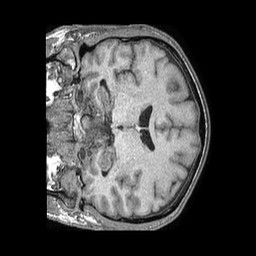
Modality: T1w
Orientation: coronal
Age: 63
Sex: male
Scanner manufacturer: philips
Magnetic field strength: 1.5 T
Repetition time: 0.007527 s
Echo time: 0.003416 s